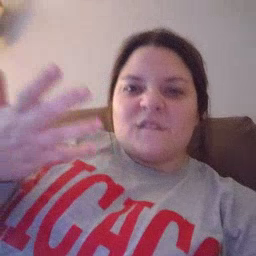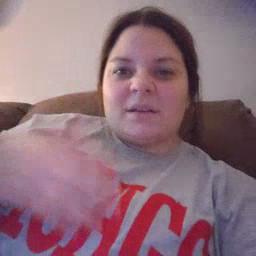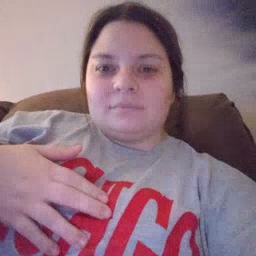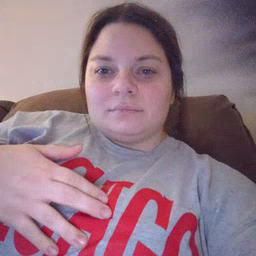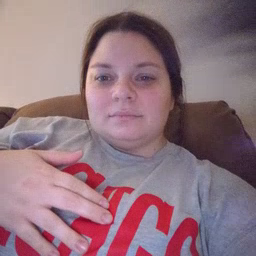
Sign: every